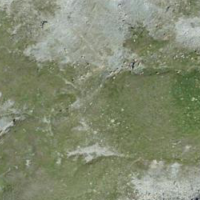
EUNIS habitat code: 48
Species observed at this site:
Montifringilla nivalis